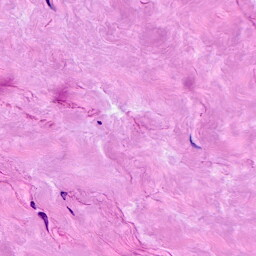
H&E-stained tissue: Breast